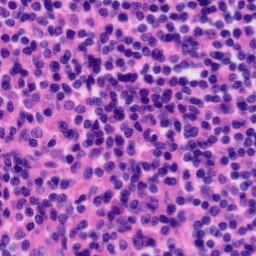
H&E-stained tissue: Tonsil